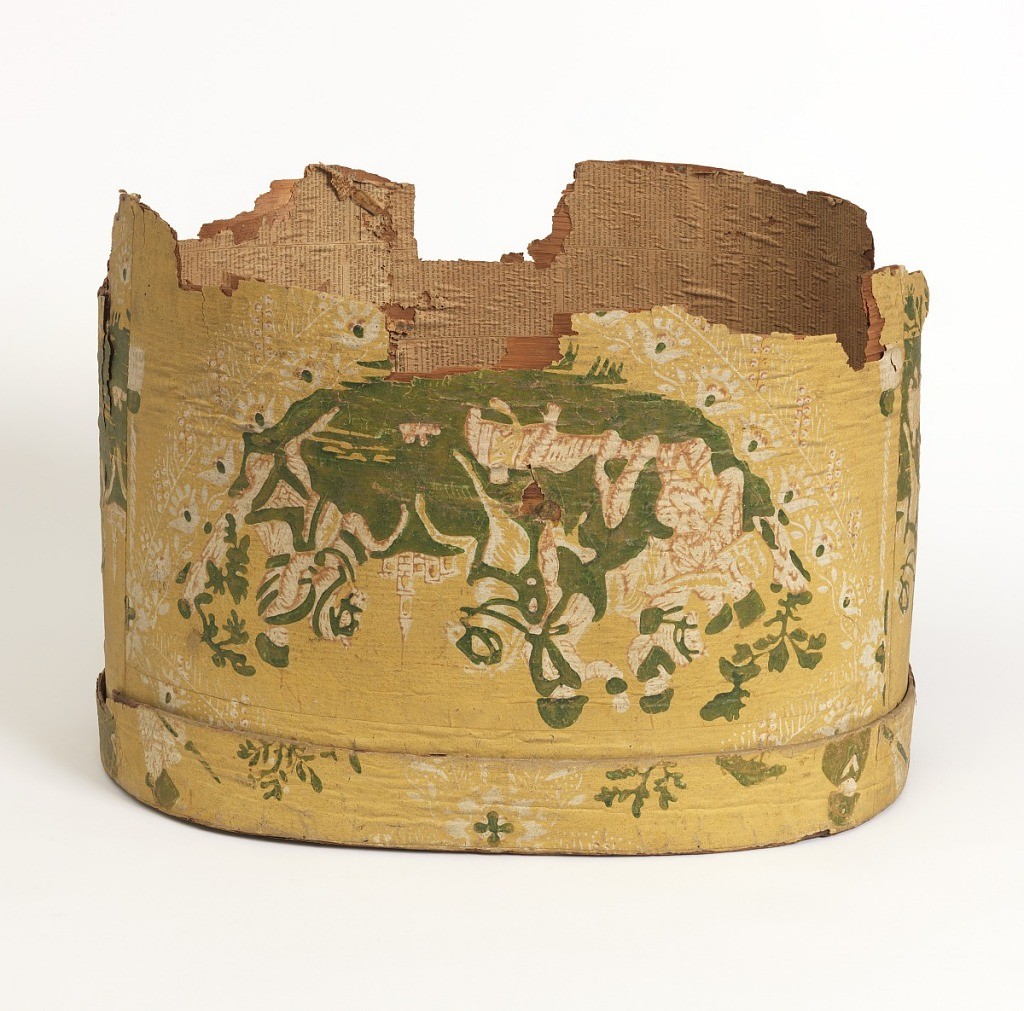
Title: Bandbox
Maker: Hannah Davis, 1784 – 1863
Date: ca. 1840
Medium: Block-printed paper, wood support
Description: Soldiers in costume of Napoleon's time, in pink and green, on yellow field, enframed in white drapery motif with tassels. Lined with newspaper of 1833.